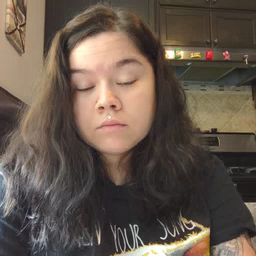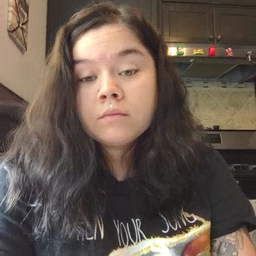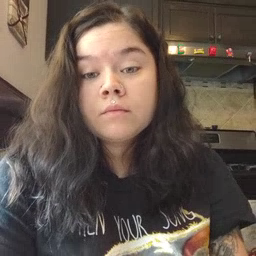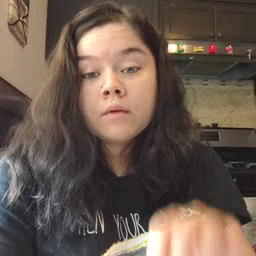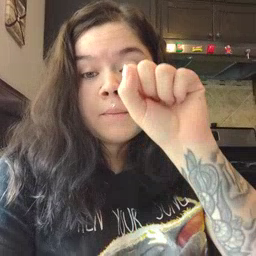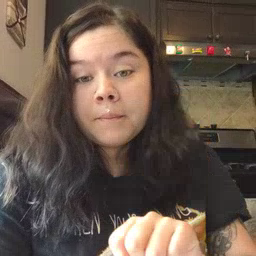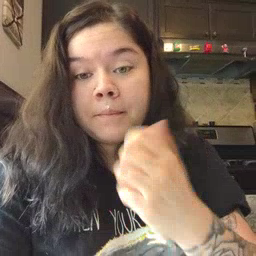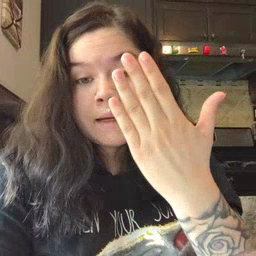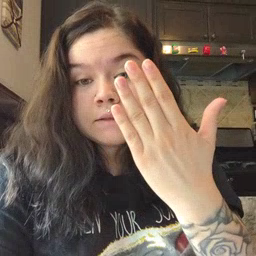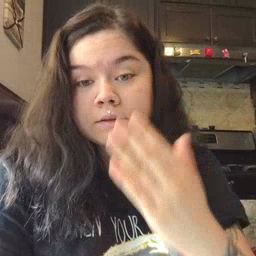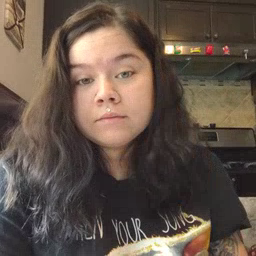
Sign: mitten